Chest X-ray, PA view. Patient: 61 years old, sex M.
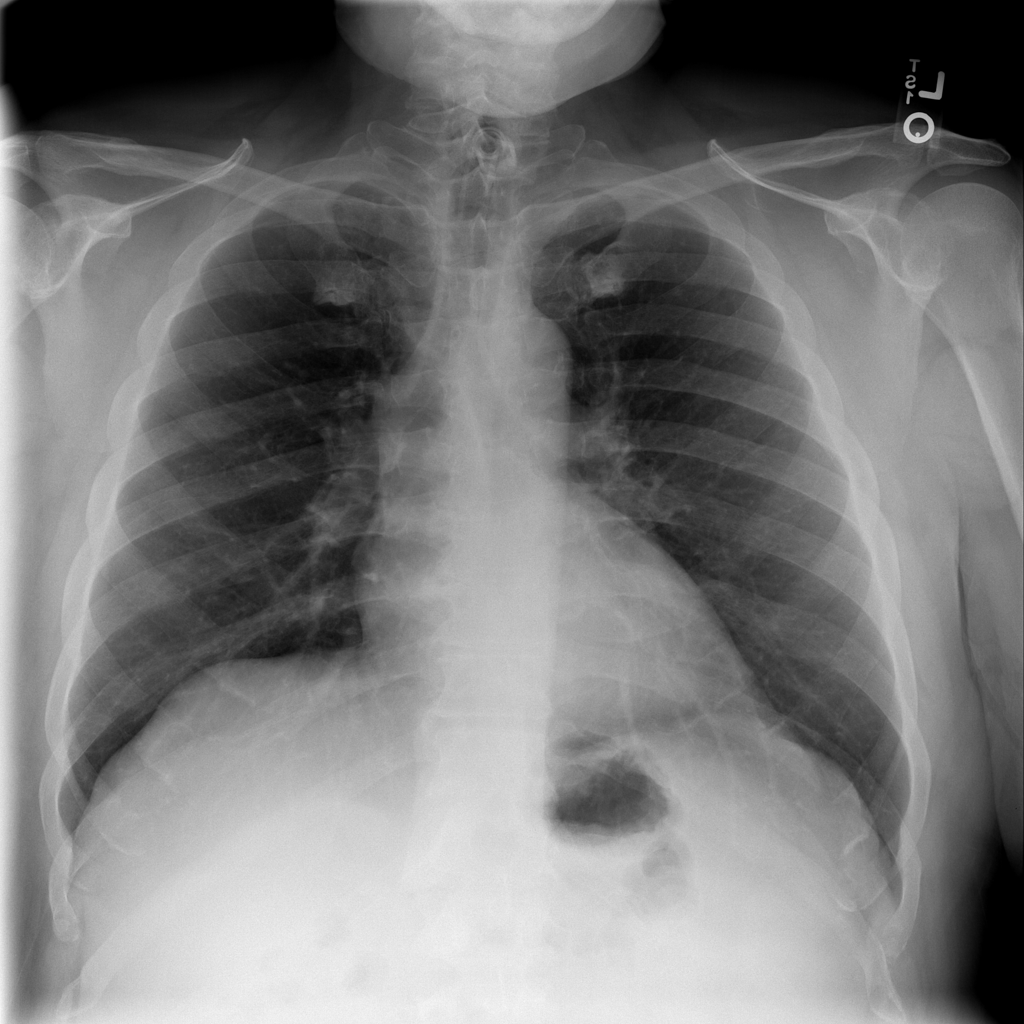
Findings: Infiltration